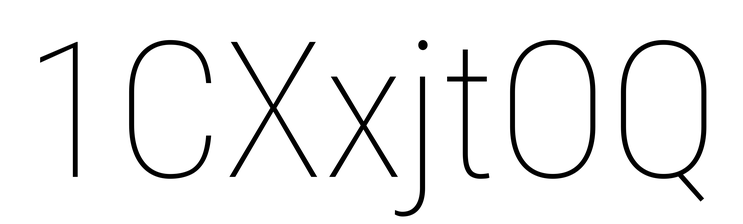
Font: Roboto_Condensed_Thin